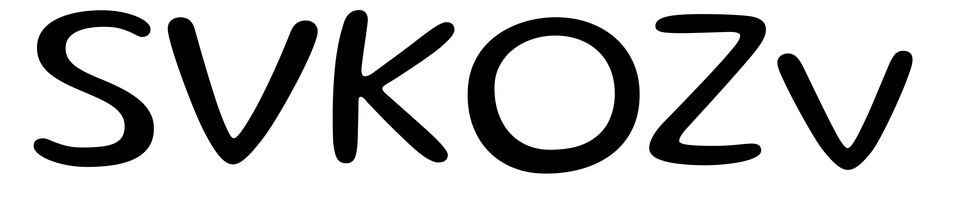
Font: Gluten_Light